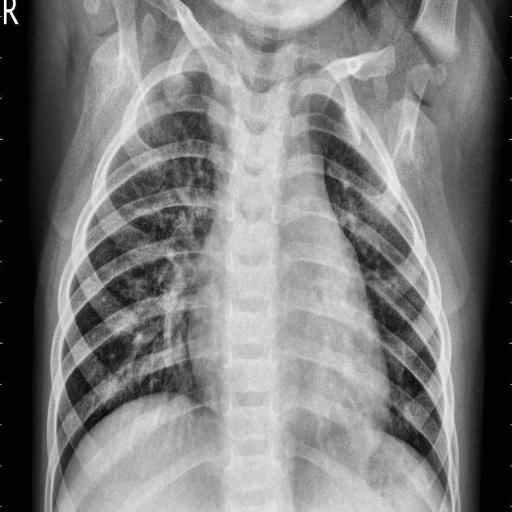
Finding: PNEUMONIA